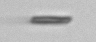
Label: fiber